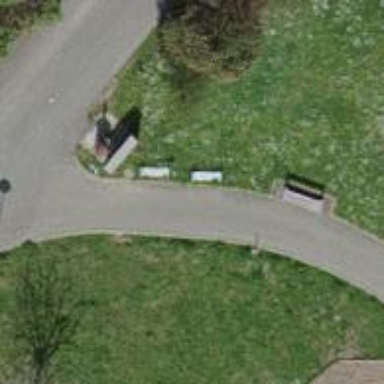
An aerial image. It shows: Concrete bench.